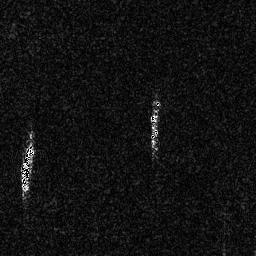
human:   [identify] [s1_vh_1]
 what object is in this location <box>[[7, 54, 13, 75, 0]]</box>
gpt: <ref>1 medium ship at the left</ref>